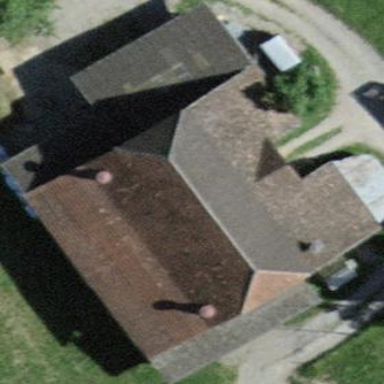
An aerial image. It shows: Barn.